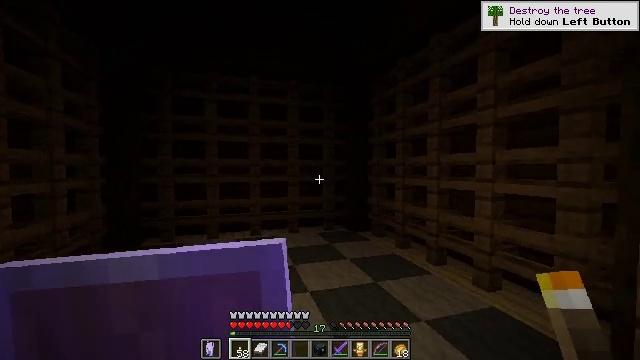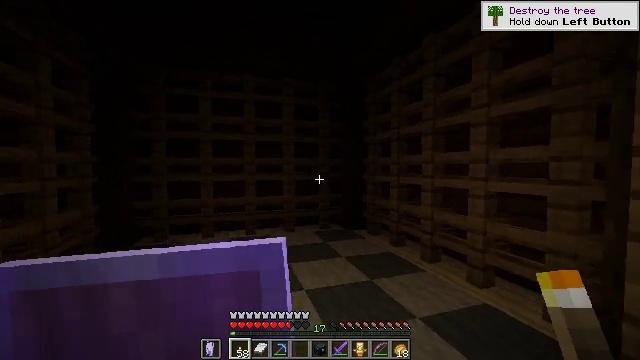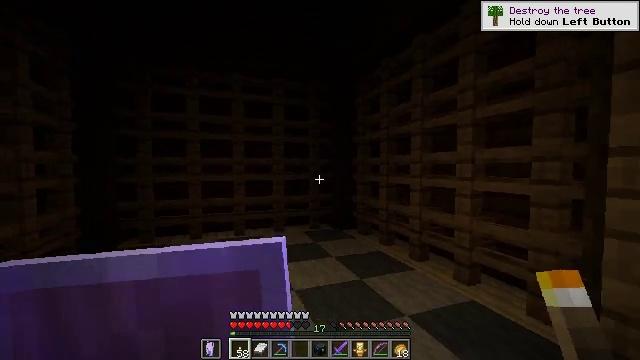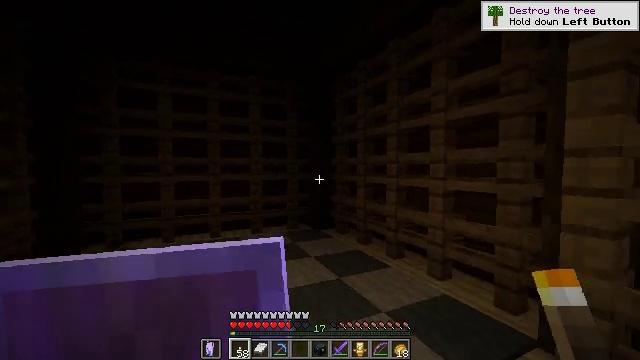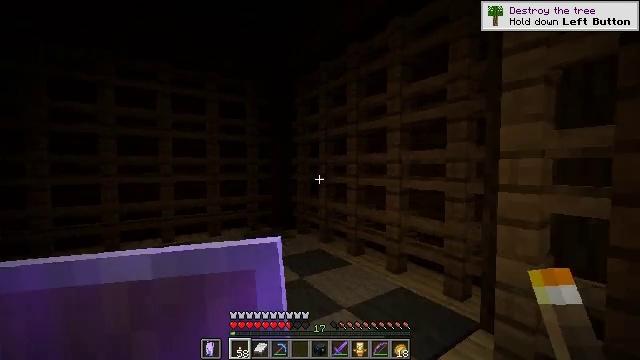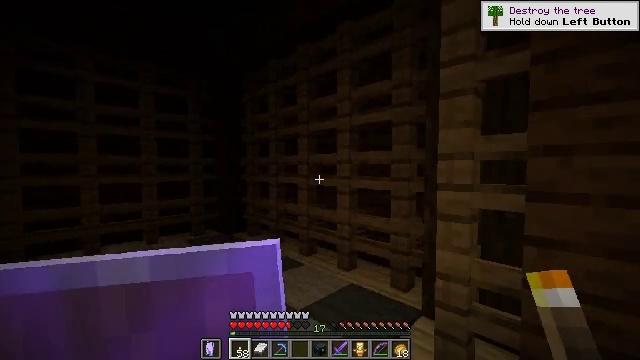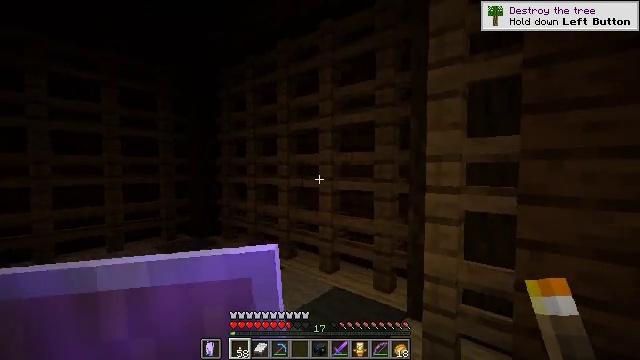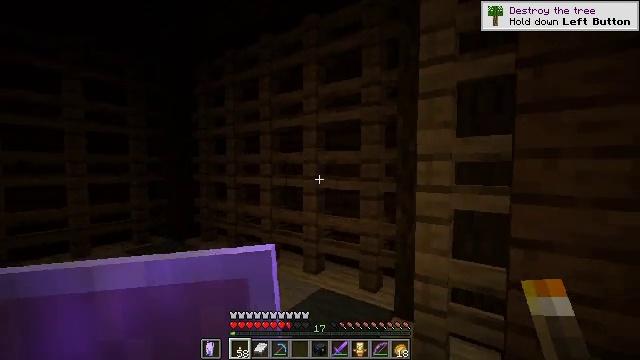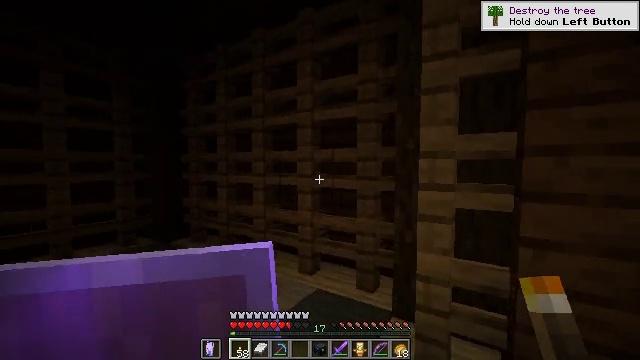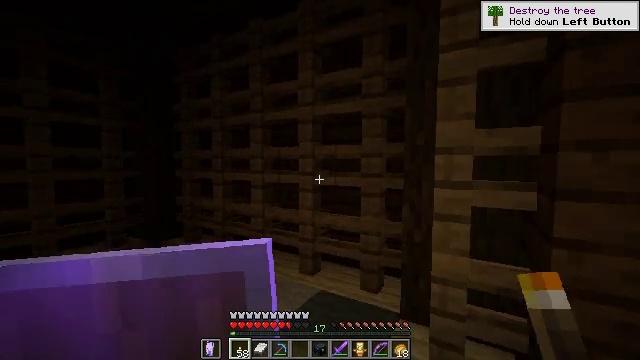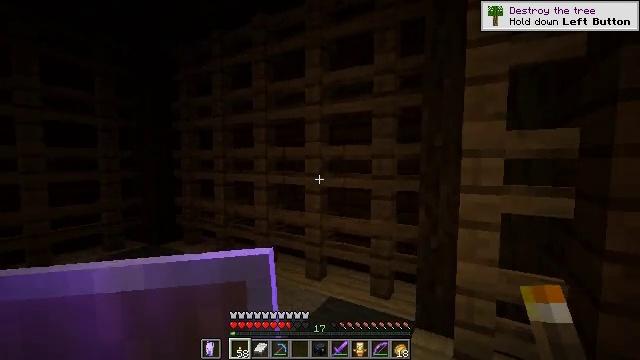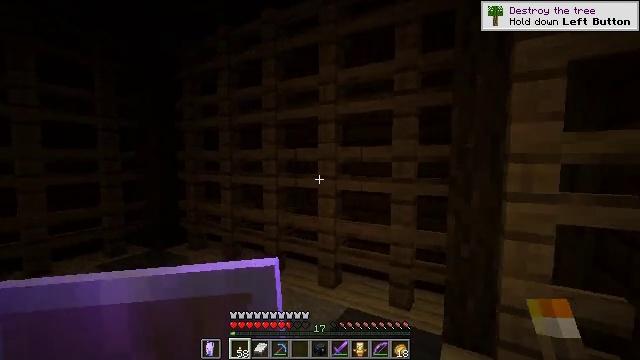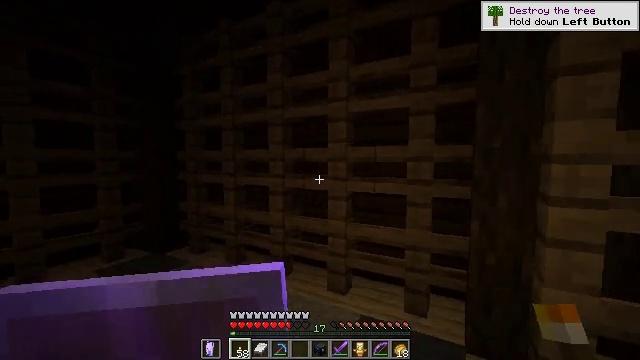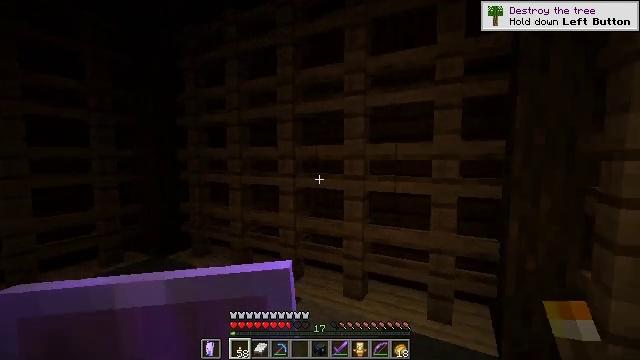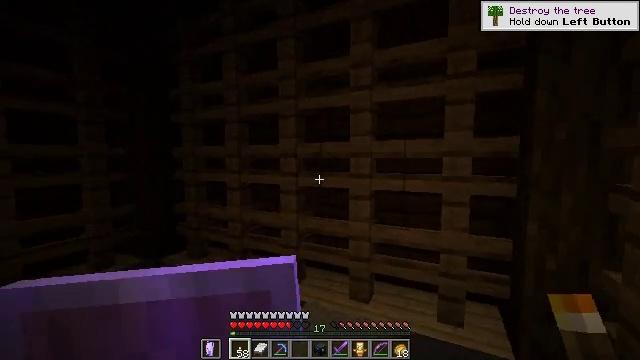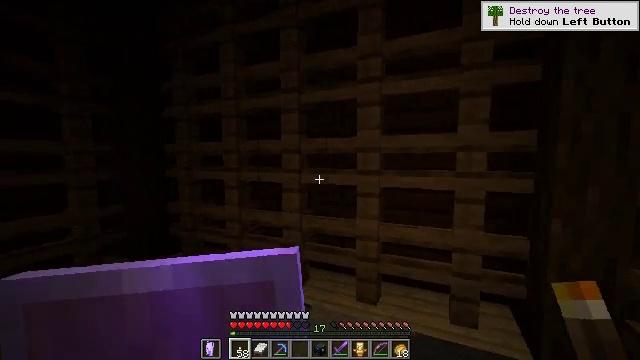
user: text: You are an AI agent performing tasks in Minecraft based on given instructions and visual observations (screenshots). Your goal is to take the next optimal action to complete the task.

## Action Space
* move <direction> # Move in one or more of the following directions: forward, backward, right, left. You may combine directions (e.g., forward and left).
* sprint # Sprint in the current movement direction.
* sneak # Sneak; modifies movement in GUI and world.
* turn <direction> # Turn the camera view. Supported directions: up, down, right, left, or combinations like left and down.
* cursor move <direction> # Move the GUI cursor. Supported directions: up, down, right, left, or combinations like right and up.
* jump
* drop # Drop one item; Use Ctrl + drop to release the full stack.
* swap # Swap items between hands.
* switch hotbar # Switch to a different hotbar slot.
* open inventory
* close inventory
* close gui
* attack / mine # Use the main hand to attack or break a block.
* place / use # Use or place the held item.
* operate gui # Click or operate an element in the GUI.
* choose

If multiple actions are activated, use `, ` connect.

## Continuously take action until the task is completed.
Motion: motion action
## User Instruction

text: Mine the gray carpet from the floor.
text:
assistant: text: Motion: turn right
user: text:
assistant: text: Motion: turn right
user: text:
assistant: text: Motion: turn right
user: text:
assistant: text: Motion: turn right
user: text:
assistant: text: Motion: move forward and move left, turn right
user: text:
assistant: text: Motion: move forward and move left, turn right
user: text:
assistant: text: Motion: move forward and move left, turn right
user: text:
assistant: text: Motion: move forward and move left, turn right
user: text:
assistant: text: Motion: move forward and move left, turn right
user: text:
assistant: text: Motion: move forward and move left
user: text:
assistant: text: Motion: move forward and move left
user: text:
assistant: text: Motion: move forward and move left
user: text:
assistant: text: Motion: move forward and move left
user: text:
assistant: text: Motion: move forward and move left, turn right
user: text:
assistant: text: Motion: move forward and move left, turn right
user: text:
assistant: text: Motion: move forward and move left, turn right
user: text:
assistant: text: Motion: move forward, turn right
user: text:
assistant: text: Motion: turn right
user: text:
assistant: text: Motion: no_op
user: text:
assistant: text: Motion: no_op
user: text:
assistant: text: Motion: no_op
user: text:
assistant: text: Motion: no_op
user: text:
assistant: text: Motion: turn left and up
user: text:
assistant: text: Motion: turn left and up
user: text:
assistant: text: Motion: turn left and up
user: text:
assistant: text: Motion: move forward, turn left
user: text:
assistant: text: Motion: move forward
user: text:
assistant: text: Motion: move forward
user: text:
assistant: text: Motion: move forward
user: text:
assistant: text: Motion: move forward